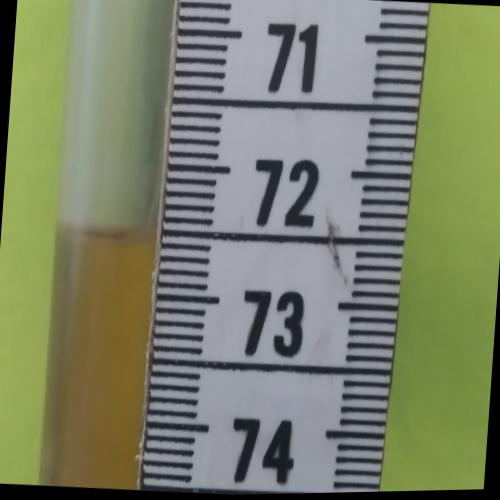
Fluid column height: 72.5 cm